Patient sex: M
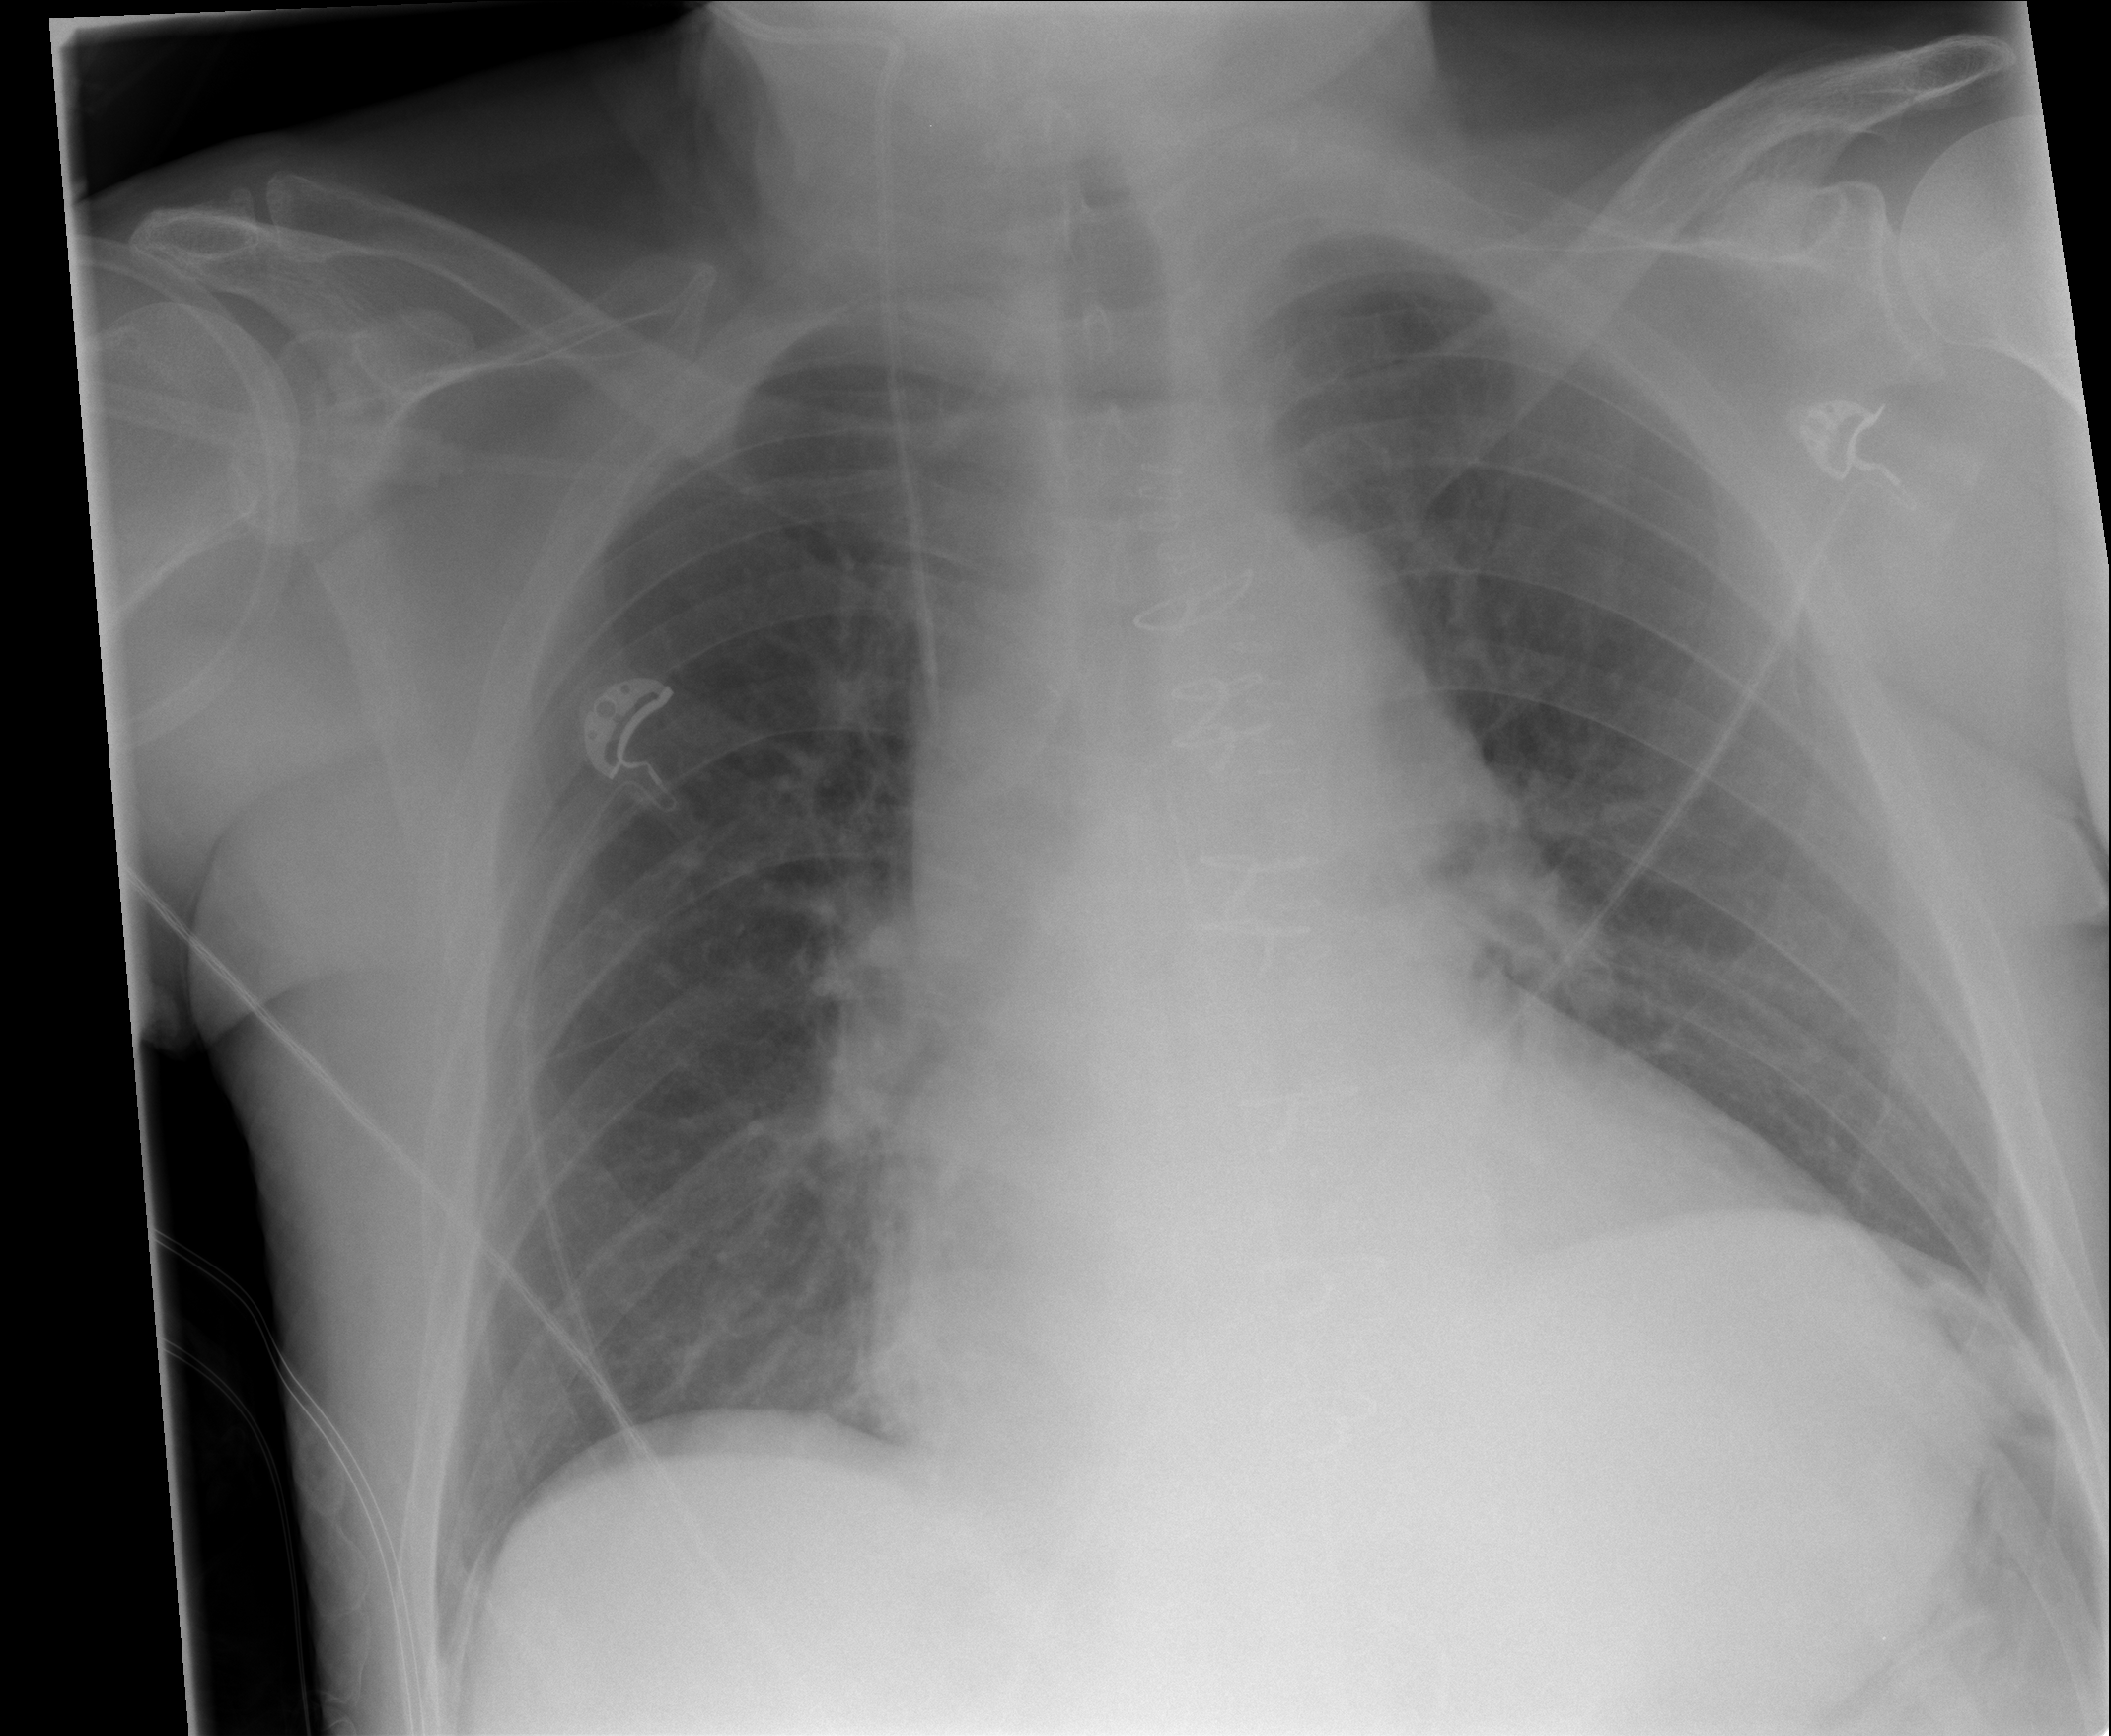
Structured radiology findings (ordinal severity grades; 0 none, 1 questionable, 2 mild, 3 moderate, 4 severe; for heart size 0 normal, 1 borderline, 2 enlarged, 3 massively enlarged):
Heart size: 0
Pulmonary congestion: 2
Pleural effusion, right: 0
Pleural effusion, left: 0
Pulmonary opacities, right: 0
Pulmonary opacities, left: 0
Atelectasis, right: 0
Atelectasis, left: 0